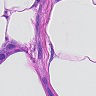
Metastatic tissue present: yes